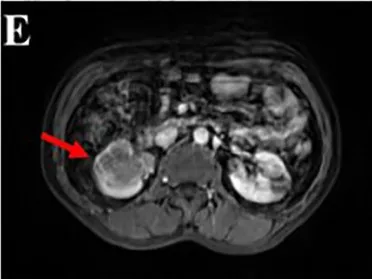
Imaging findings upon Initial Diagnosis. Alongside Magnetic Resonance Imaging (MRI) , revealed the encroachment of a mass (marked by the red arrows) measuring 4.2 x 4.0 x 3.5cm at the inferior pole of the right kidney, encompassing the renal pelvis.
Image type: radiology (mri)